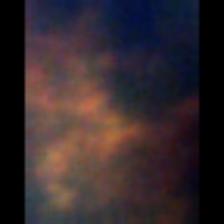
Taxon: Unknown_full_image
Group: Unknown